RGB frame:
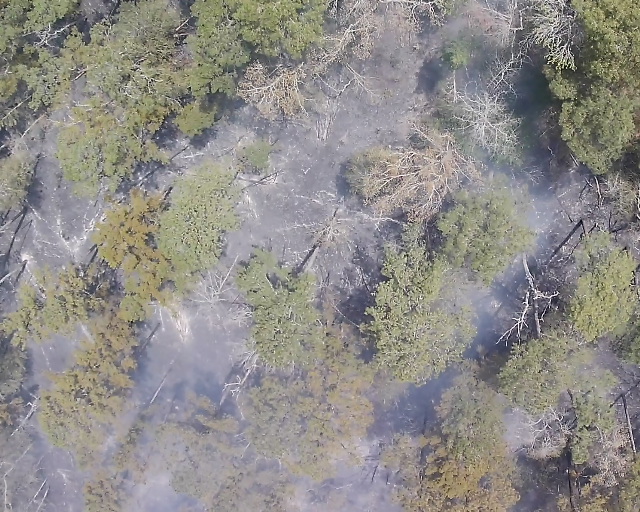
Thermal frame:
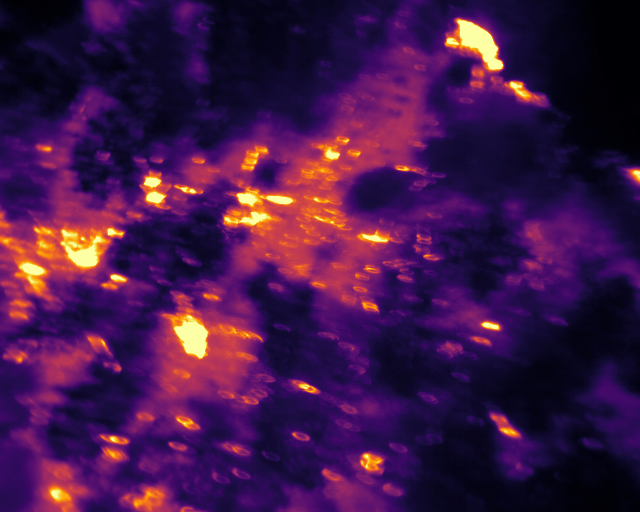
Captured: 2026-02-26 03:40:32
Pixels at or above 80 °C: 8355 (fraction of frame: 0.0255)